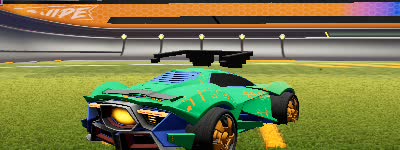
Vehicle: werewolf